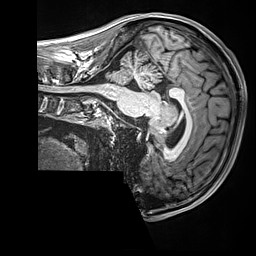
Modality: T1w
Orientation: sagittal
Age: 25
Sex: male
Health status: healthy
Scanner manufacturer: siemens
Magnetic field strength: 3 T
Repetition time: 2.5 s
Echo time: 0.00299 s